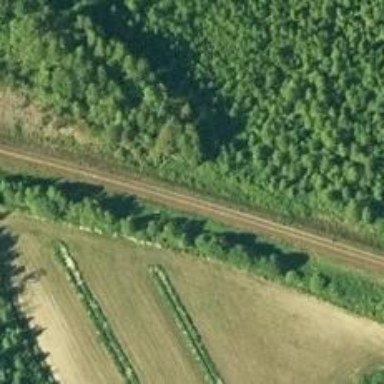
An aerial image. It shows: Continuous railway track.